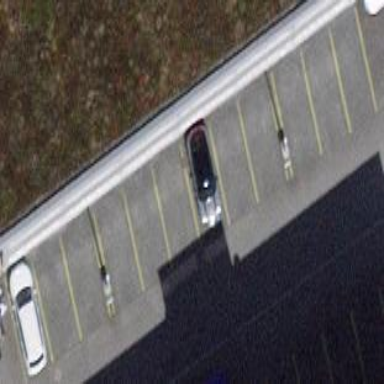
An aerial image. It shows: Parking area with surface.